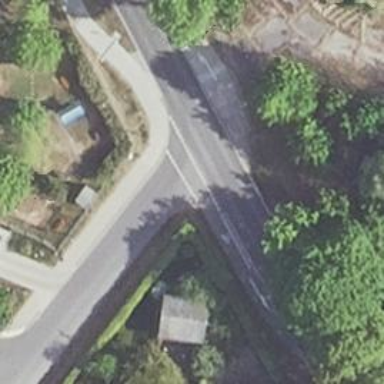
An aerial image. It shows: Secondary road with asphalt surface.